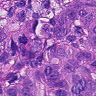
Metastatic tissue present: yes